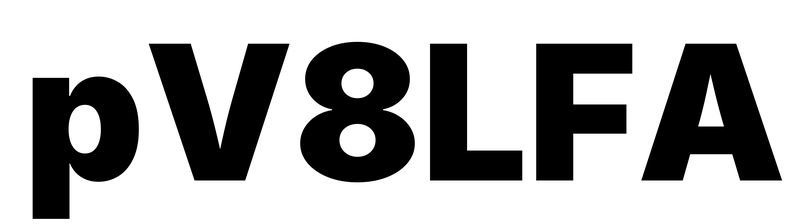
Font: Inter_Black